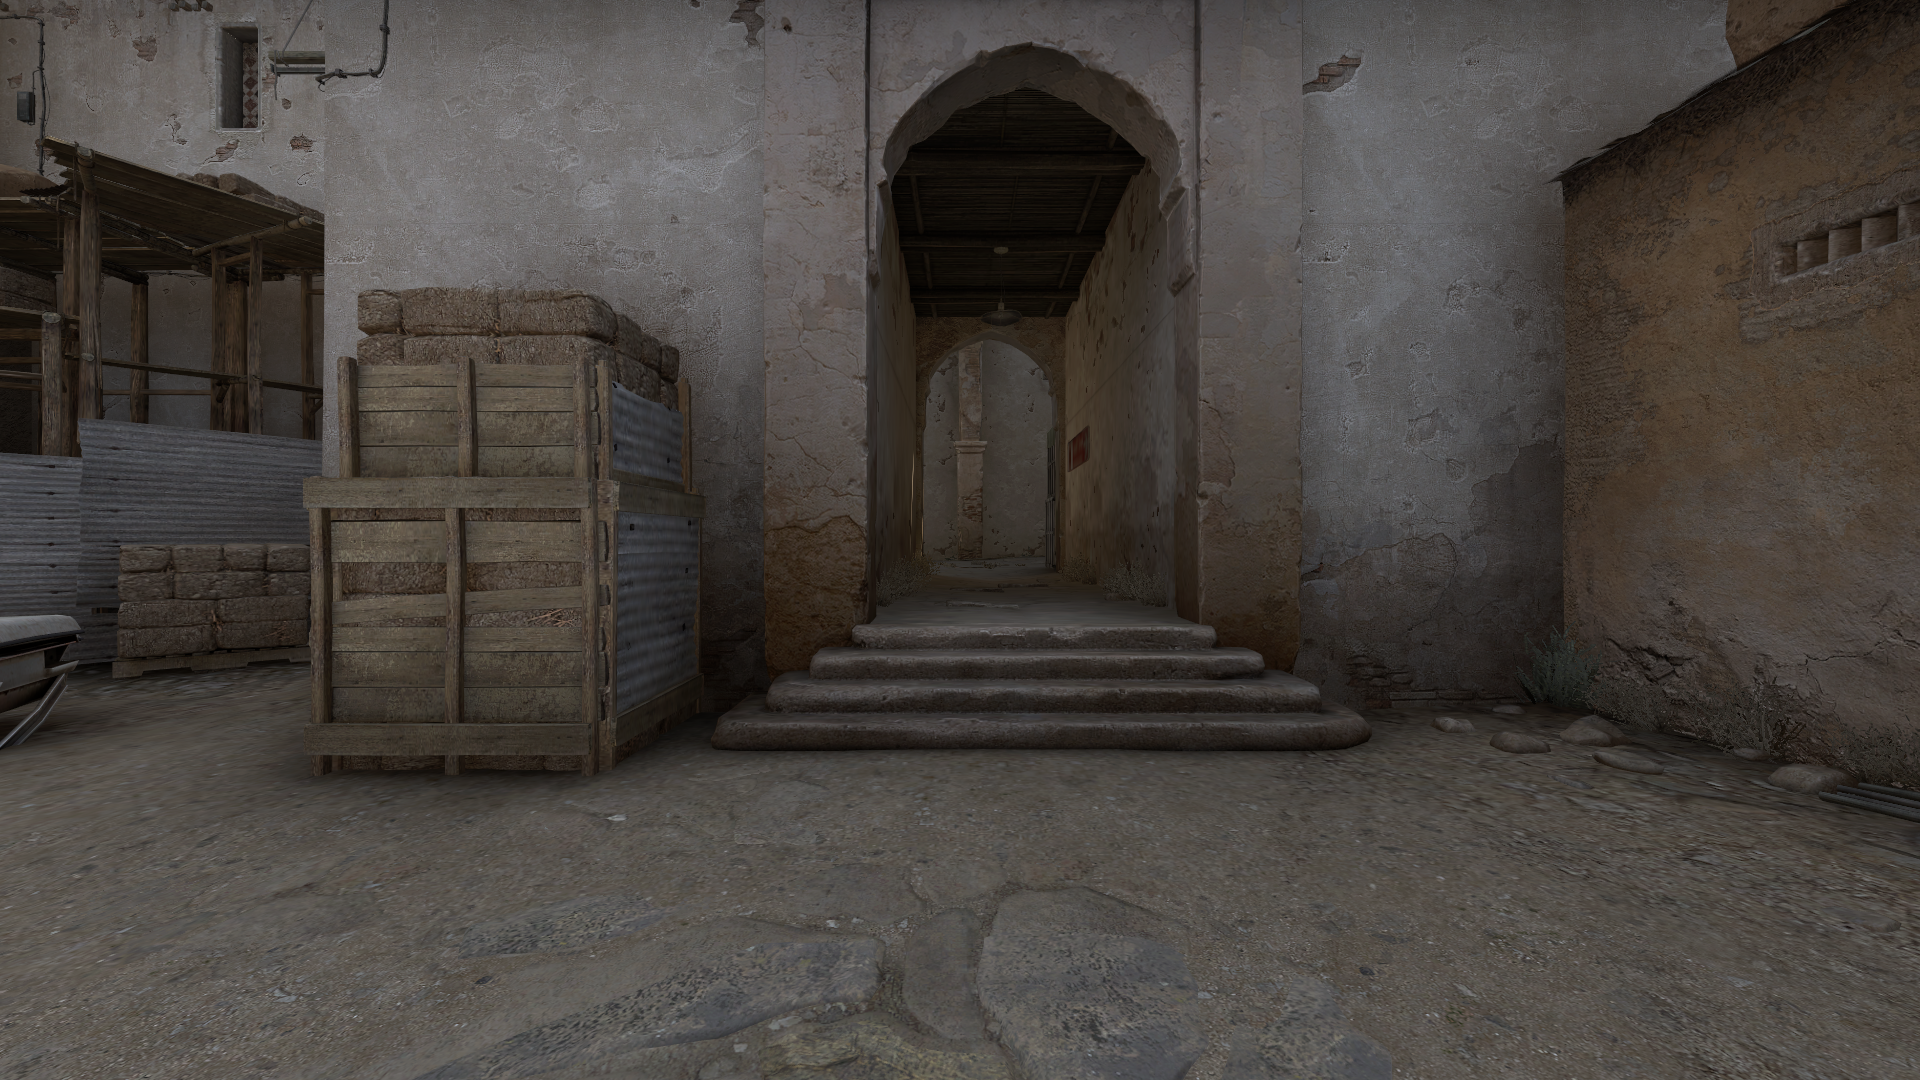
Map: de_dust2